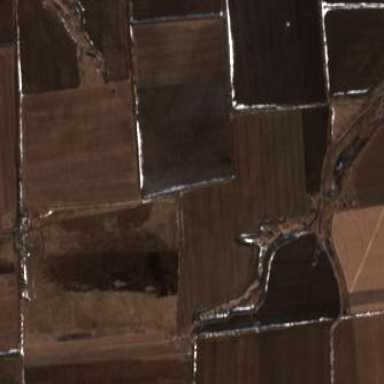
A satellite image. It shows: View of farmland.